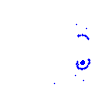
Particle: pion